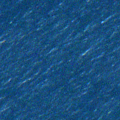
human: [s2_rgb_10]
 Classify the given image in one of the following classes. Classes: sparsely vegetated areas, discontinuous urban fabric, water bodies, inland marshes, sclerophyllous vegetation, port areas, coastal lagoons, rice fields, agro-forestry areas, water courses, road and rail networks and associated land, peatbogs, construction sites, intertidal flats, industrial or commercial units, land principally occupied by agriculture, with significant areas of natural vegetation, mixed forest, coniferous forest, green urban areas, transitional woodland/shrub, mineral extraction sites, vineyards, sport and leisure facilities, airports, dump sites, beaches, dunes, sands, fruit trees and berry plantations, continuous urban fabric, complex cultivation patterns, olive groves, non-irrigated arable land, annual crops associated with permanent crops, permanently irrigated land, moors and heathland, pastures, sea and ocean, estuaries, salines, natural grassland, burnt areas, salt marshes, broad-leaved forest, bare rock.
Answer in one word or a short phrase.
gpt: sea and ocean